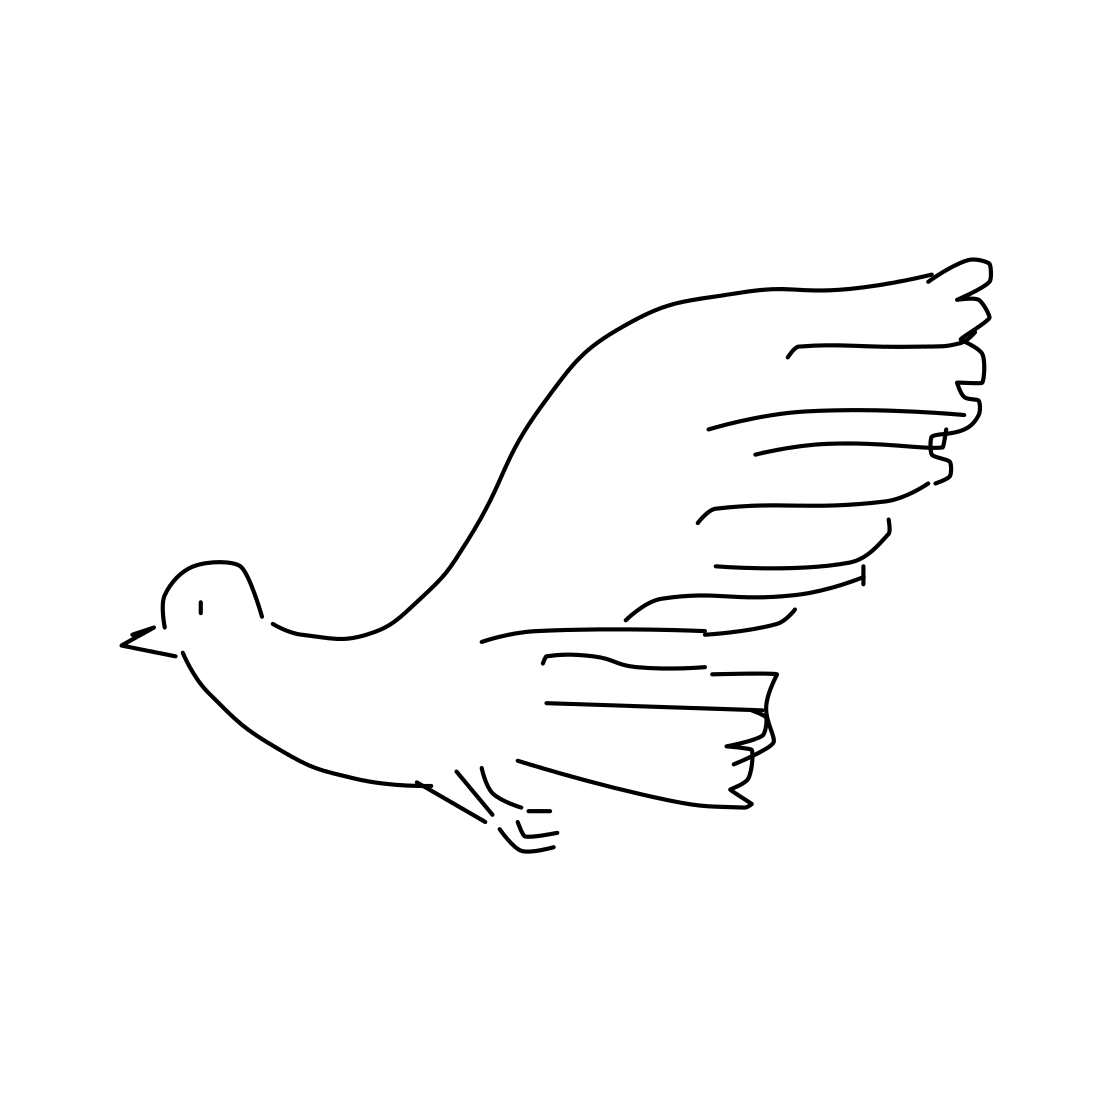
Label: flying bird